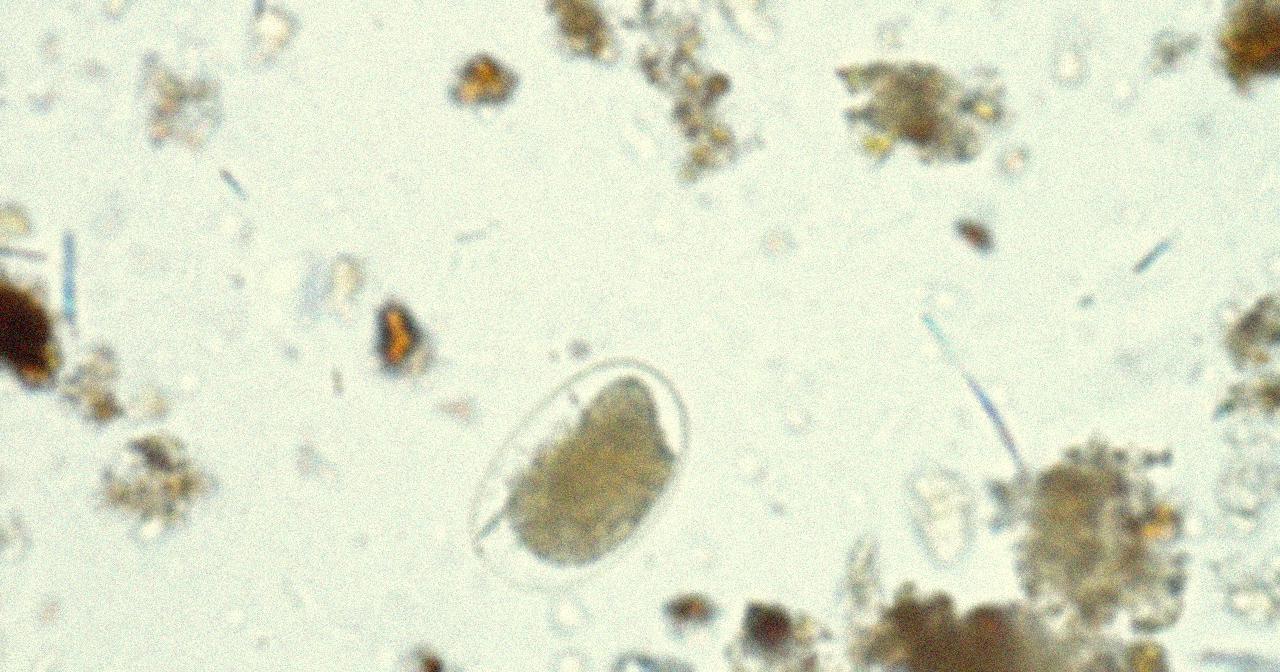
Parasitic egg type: Hookworm egg